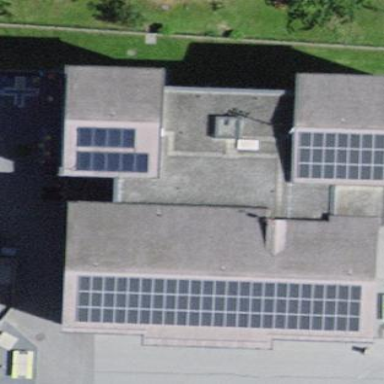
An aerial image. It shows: School building.